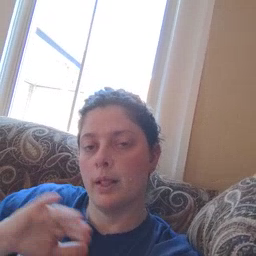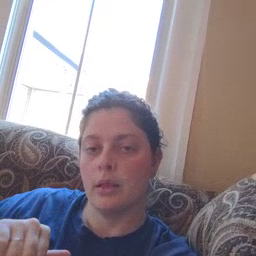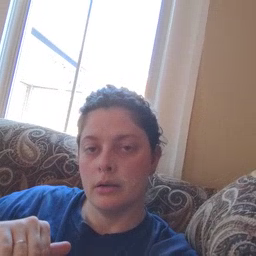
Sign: pool